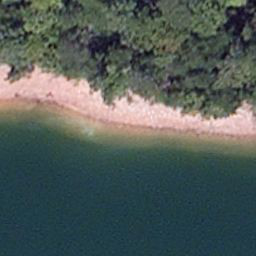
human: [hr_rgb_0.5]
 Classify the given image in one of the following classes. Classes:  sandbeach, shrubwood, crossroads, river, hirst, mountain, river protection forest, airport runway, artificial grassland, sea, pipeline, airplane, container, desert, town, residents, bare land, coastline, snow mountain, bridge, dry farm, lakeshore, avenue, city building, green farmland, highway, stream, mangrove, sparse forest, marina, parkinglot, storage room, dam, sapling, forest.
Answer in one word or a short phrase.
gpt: lakeshore